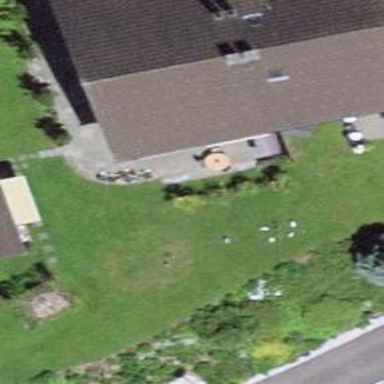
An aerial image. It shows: House with gabled roof oriented across.